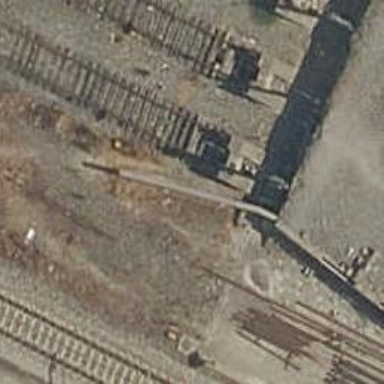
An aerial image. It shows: Railway buffer stop.